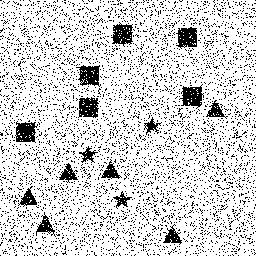
Squares: 6
Triangles: 6
Stars: 3
Total shapes: 15